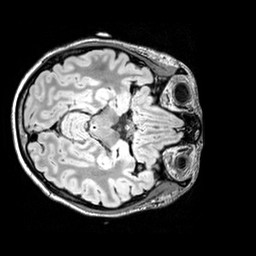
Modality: FLAIR
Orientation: axial
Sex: female
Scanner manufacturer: siemens
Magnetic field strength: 3 T
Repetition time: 5 s
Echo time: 0.395 s